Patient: sex M, age 40
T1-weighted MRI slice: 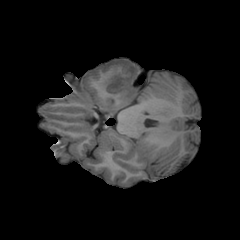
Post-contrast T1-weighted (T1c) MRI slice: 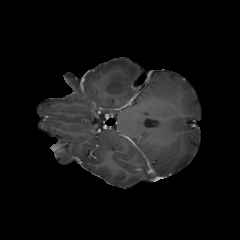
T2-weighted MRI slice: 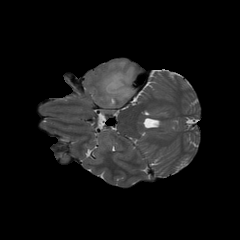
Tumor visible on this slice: yes
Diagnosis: Astrocytoma, IDH-mutant
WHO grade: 3